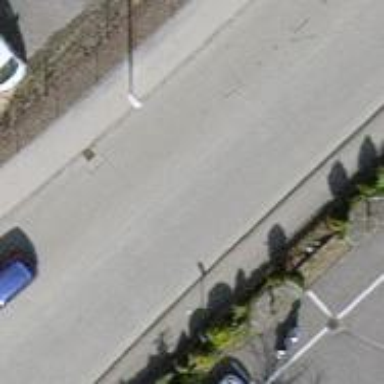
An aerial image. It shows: Bus stop with designated stop position for public transport.